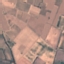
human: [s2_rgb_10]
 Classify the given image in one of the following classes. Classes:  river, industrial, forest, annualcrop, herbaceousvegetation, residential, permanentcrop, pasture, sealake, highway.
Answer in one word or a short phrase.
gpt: PermanentCrop